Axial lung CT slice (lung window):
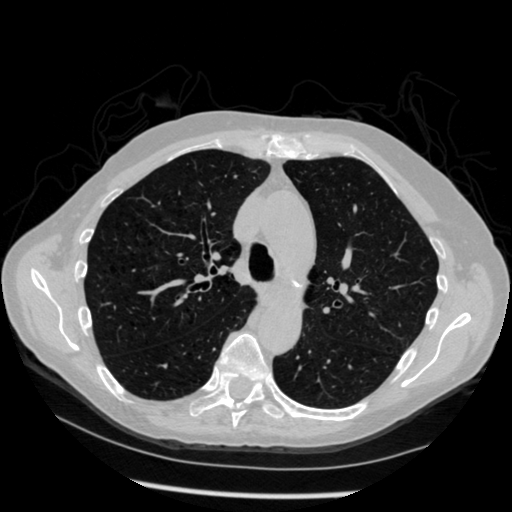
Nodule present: no